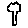
Label: tree